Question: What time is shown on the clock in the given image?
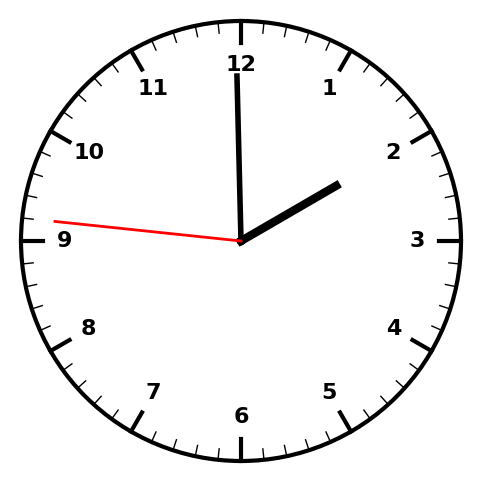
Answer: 01:59:46